Field crop: maize
Growth stage: 2
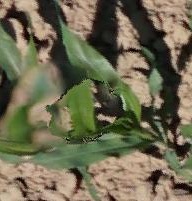
Species: maize